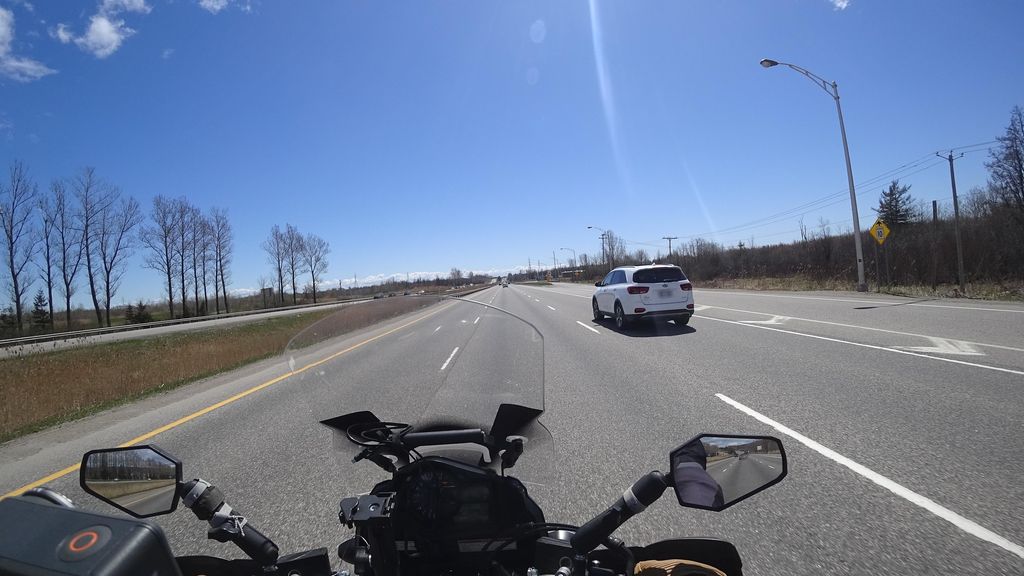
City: quebec_city